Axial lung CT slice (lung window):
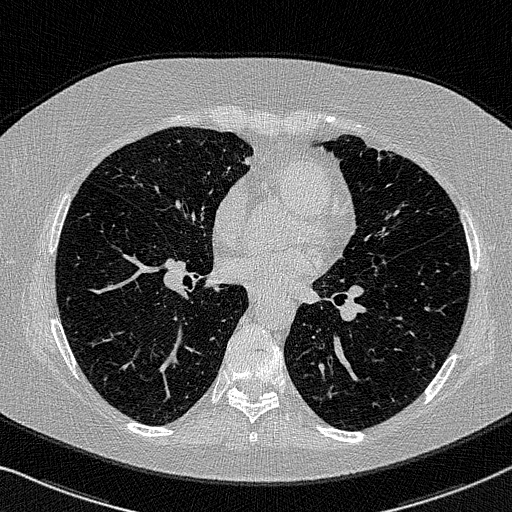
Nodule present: no